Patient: sex F, age 48
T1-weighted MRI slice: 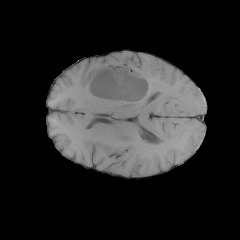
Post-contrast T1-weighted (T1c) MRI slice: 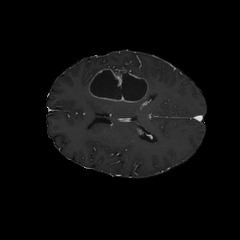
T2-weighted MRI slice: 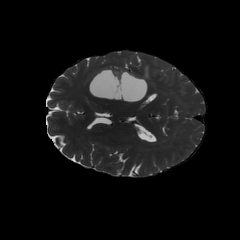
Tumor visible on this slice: yes
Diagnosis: Glioblastoma, IDH-wildtype
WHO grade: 4